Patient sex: M
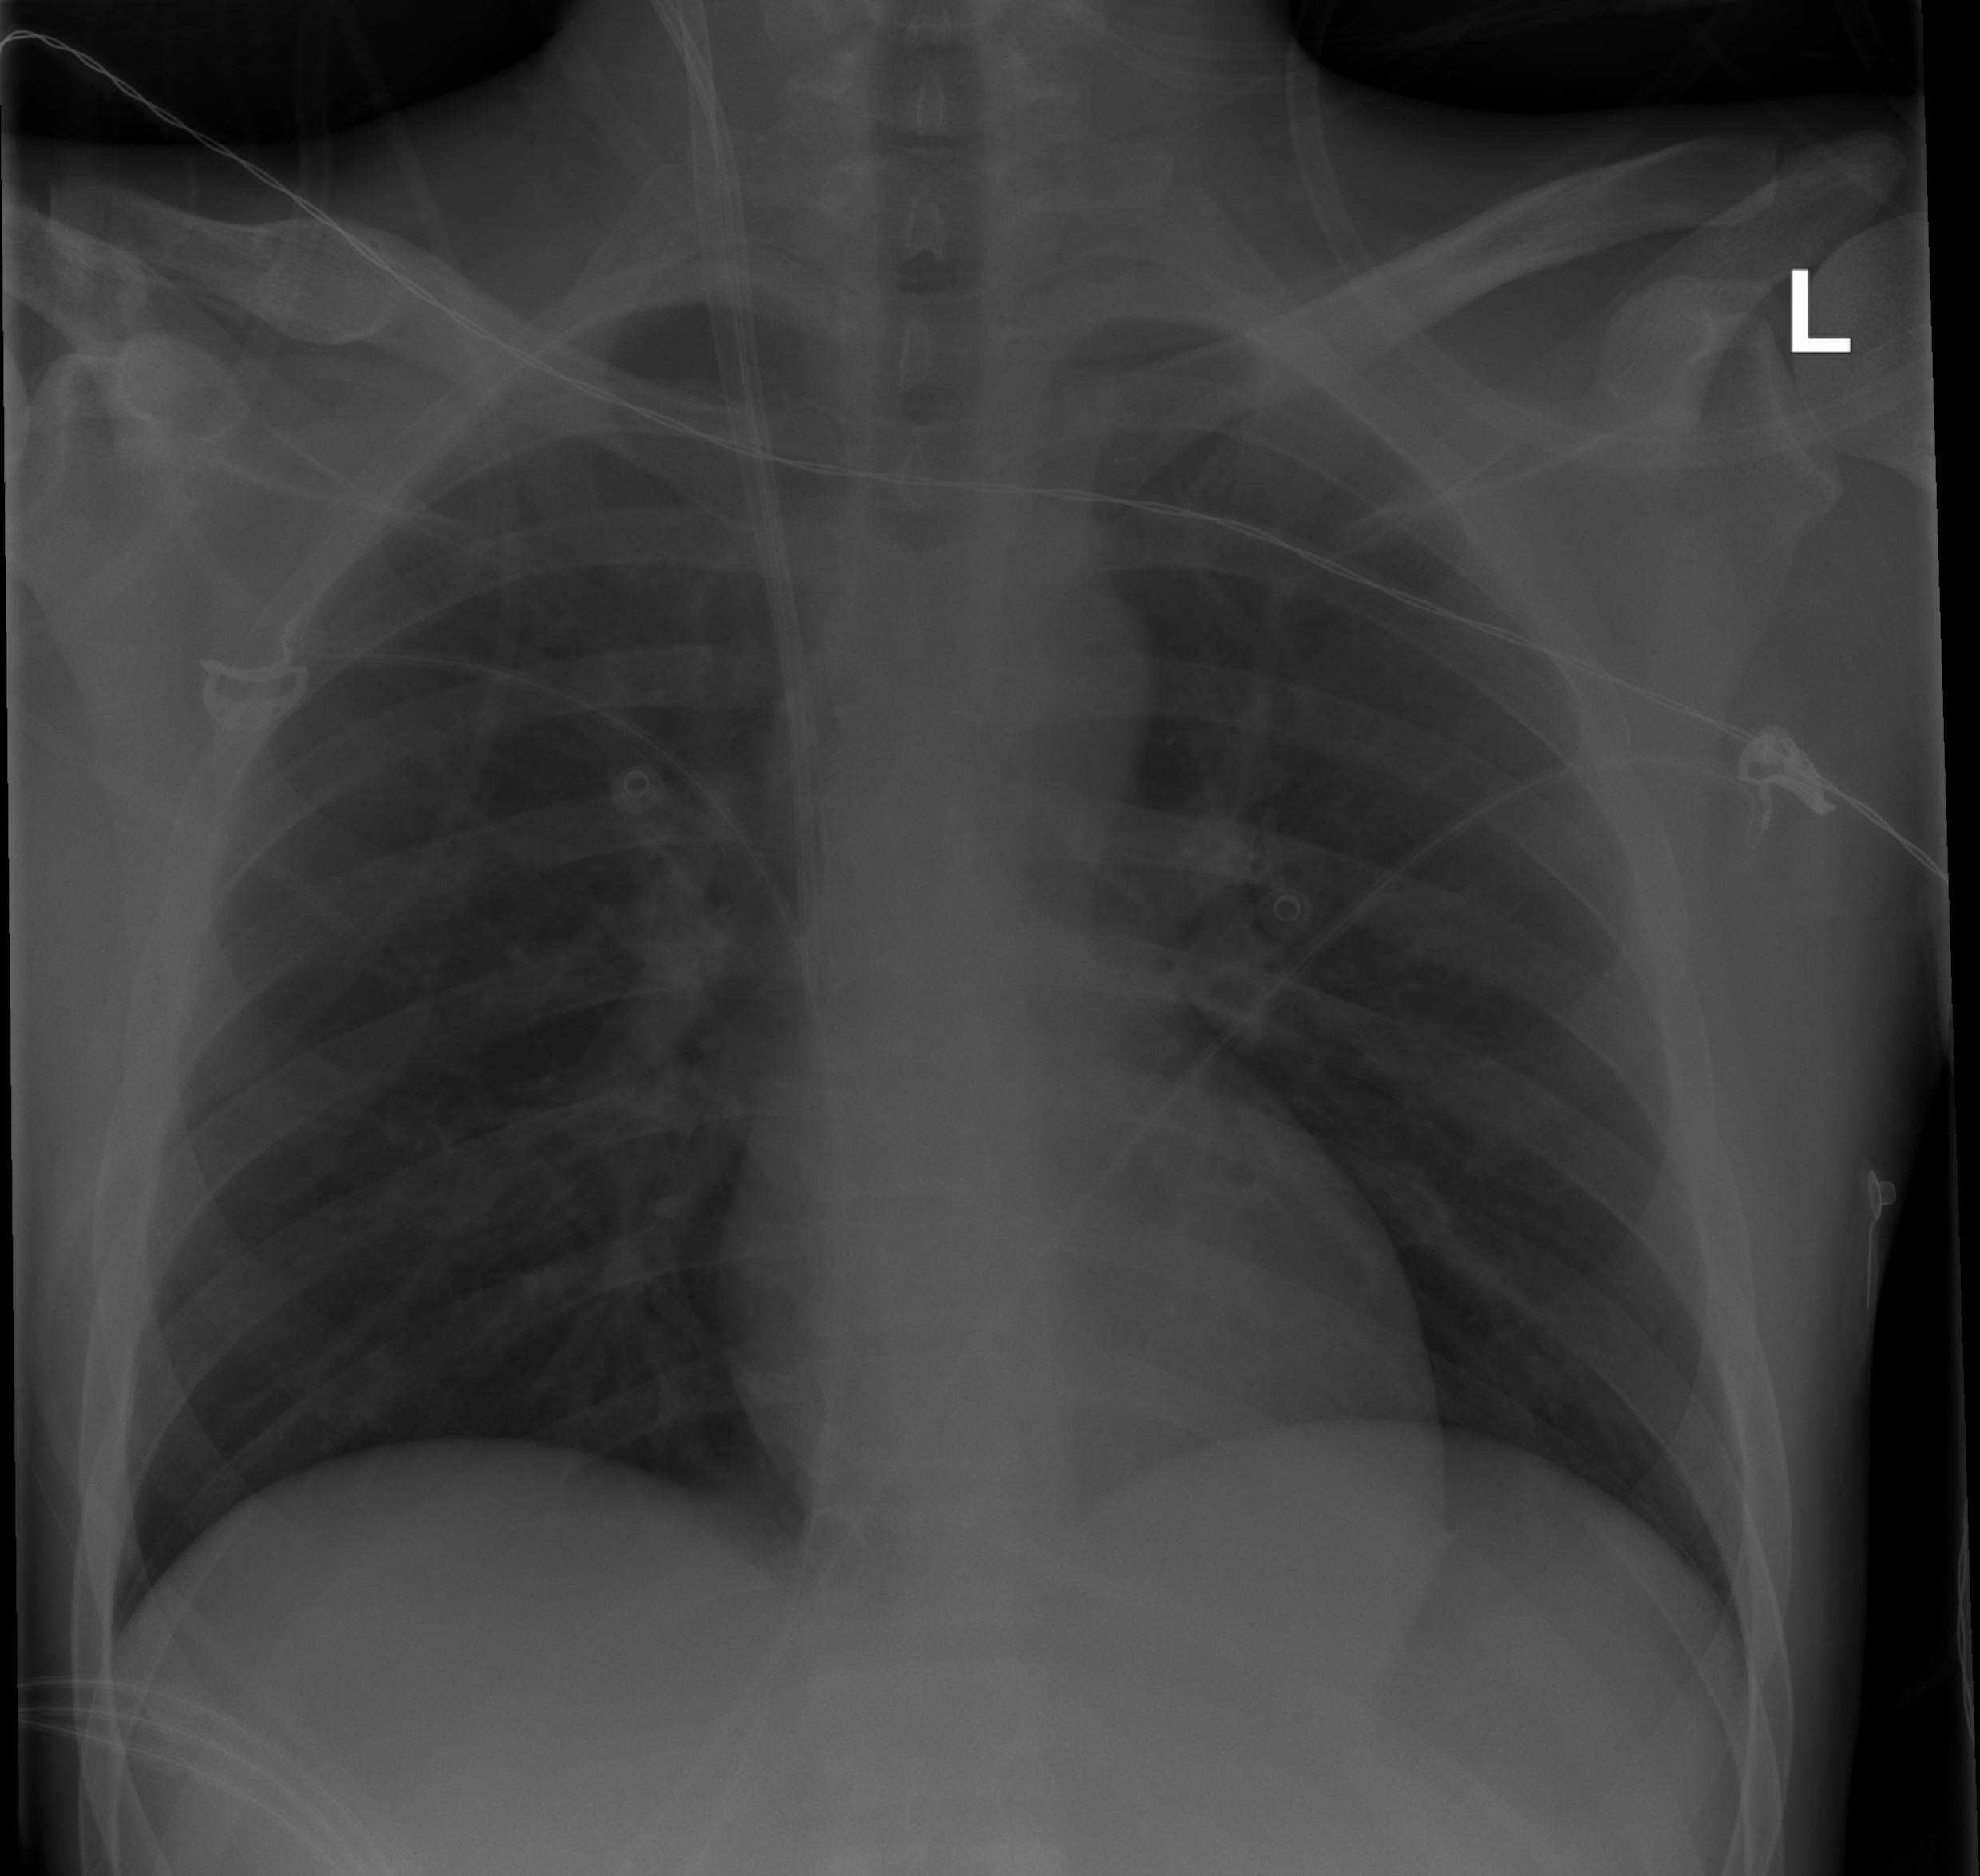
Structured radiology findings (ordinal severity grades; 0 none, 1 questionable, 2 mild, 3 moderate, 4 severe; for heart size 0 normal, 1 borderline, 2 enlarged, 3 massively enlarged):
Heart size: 0
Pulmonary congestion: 0
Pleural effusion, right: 0
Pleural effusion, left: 0
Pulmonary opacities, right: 0
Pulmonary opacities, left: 0
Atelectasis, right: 0
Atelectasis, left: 0